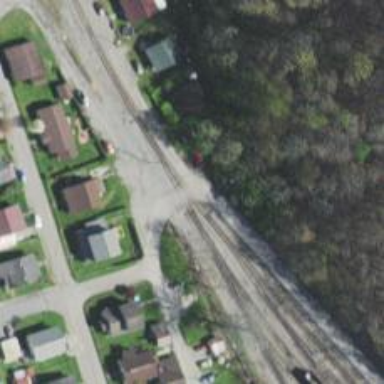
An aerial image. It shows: Level crossing along the railway.